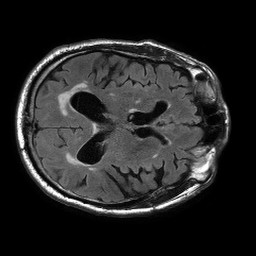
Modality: FLAIR
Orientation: axial
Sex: male
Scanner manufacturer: philips
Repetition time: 11 s
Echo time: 0.125 s